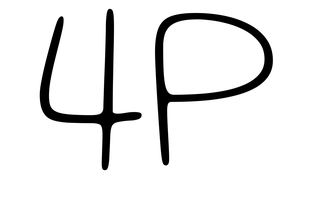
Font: Gluten_Thin